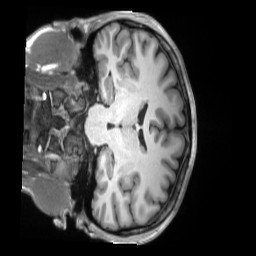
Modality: T1w
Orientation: coronal
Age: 22
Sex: female
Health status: ill
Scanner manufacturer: siemens
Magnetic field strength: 3 T
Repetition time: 2.2 s
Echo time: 0.00157 s